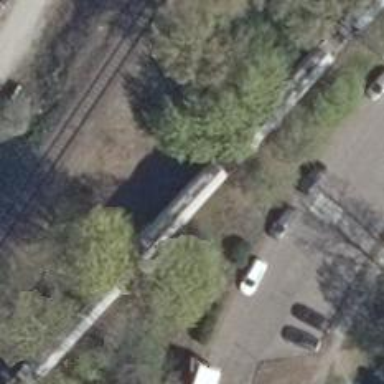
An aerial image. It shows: Rail spur service.